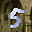
Label: 5